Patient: sex F, age 71
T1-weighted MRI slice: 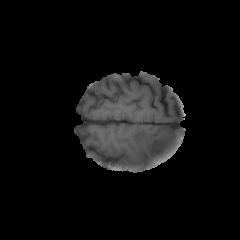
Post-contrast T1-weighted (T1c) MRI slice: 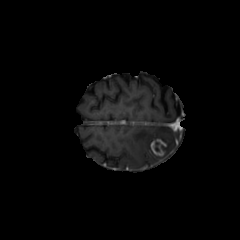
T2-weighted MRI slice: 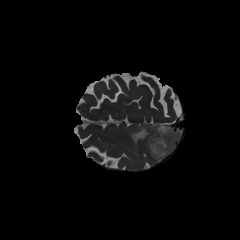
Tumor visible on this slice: yes
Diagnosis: Glioblastoma, IDH-wildtype
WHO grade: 4